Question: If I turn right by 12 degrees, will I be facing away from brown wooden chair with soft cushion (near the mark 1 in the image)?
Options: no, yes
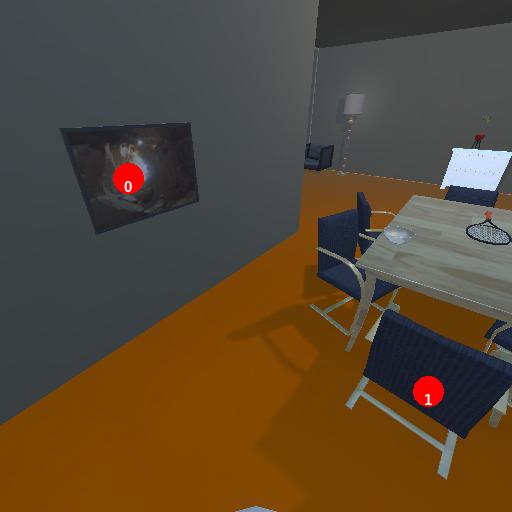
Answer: no